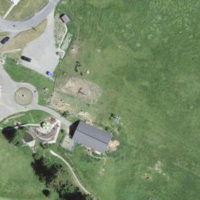
EUNIS habitat code: 23
Species observed at this site:
Sorbus aucuparia